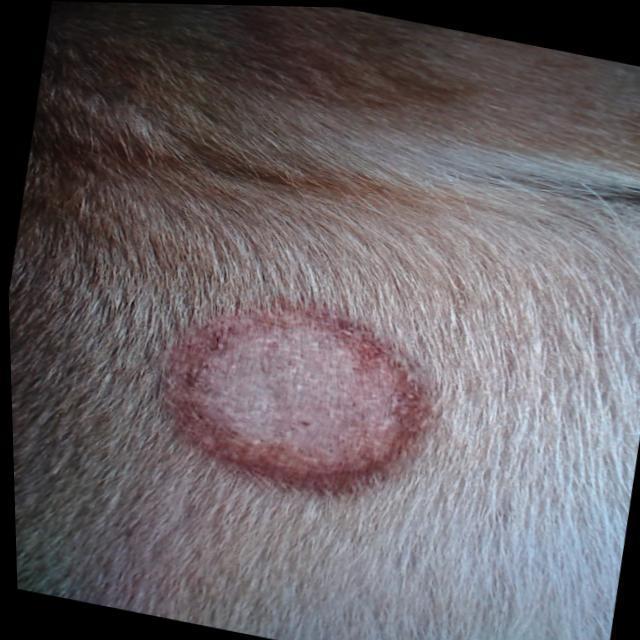
Canine ringworm (Dermatophytosis) — fungal infection caused by Microsporum or Trichophyton. Presents with circular alopecia, scaling, crusting, and broken hairs.